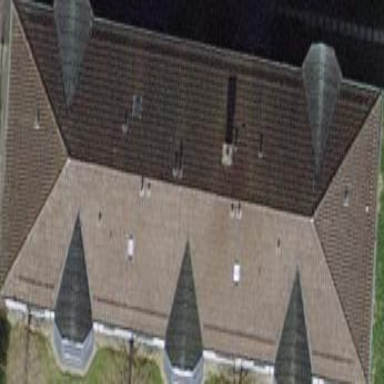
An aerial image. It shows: Hipped-roof building with apartments.